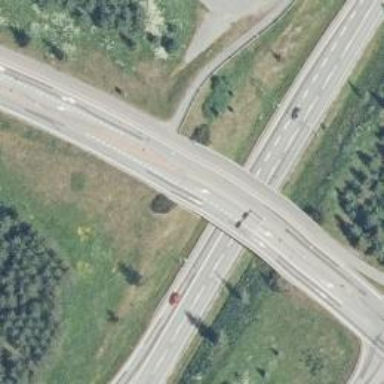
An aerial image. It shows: Tertiary road with asphalt surface that goes over bridge.